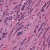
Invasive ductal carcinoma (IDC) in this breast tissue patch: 1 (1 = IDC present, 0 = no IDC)